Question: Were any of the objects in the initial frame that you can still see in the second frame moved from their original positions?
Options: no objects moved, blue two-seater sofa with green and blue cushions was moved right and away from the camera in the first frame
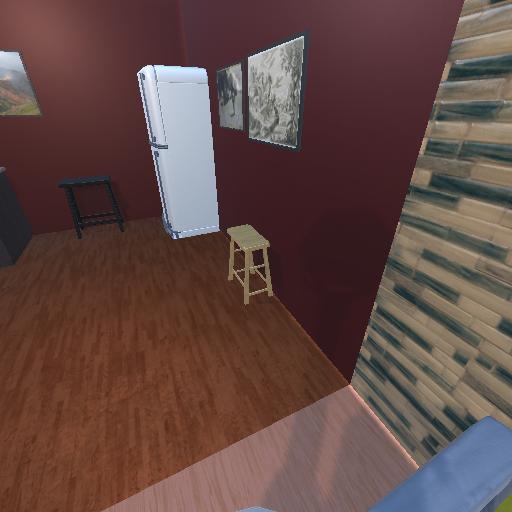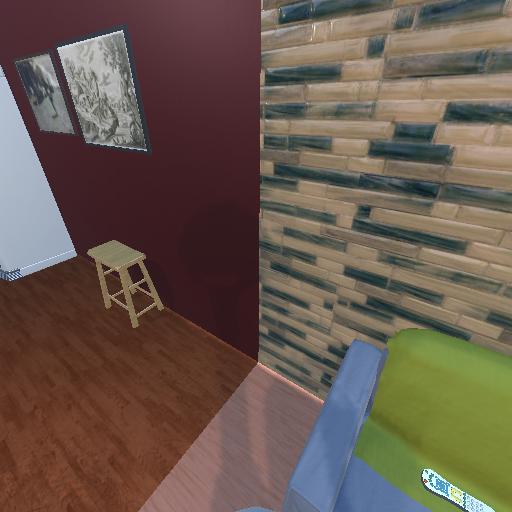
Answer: no objects moved